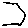
Label: hexagon